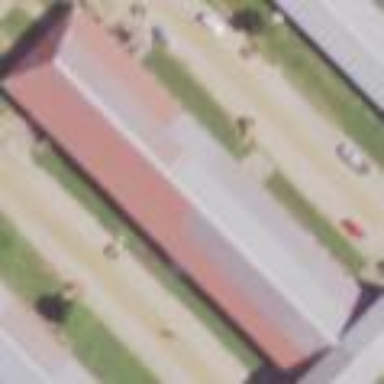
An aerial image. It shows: Stable.